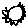
Label: sun